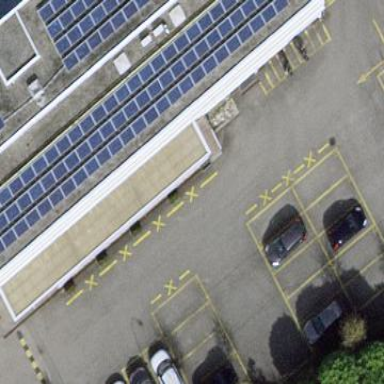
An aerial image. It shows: Parking area with surface.